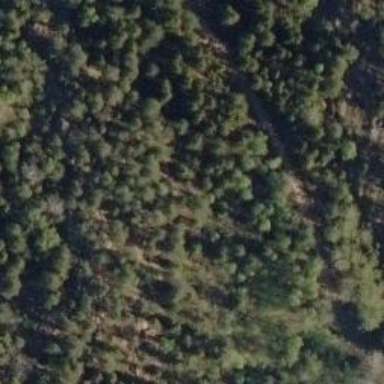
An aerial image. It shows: Natural cliff.